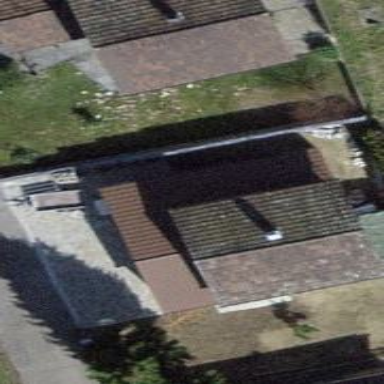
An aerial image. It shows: Building with tile roof.